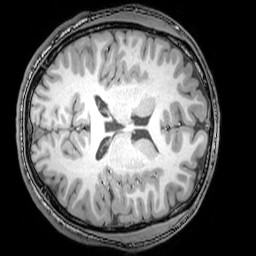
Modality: T1w
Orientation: axial
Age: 22
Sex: male
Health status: healthy
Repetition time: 0.081 s
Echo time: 0.037 s